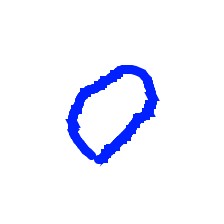
Shape: circle